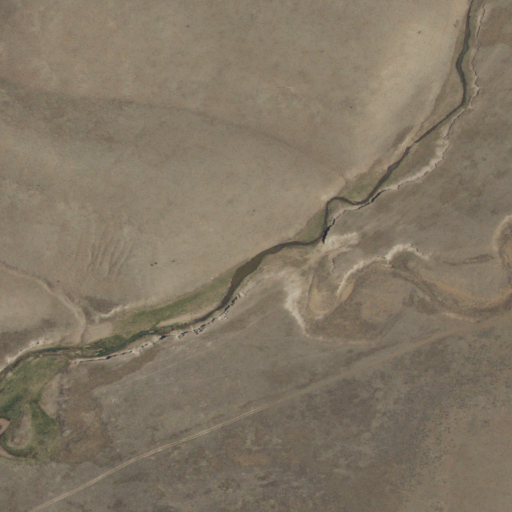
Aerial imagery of valley in New Mexico named Seven HL Canyon containing shrub and grassland